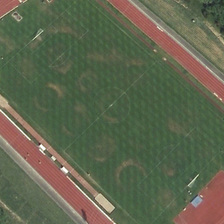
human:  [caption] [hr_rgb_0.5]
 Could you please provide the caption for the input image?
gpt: a playground is near several green trees .

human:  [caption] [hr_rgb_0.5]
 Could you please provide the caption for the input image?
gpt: a playground is near several green trees .

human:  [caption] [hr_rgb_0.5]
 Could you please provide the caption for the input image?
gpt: a playground is near several green trees .

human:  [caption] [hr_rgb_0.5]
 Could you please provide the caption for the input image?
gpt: a playground is near several green trees .

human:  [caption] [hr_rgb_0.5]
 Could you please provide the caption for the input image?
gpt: a playground is near several green trees .